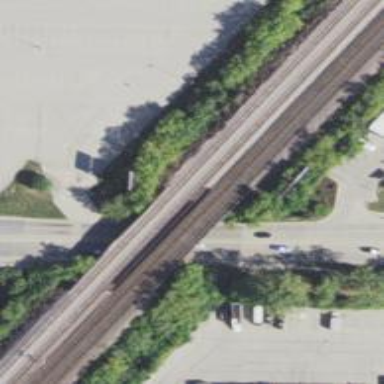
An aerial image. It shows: Railway bridge.